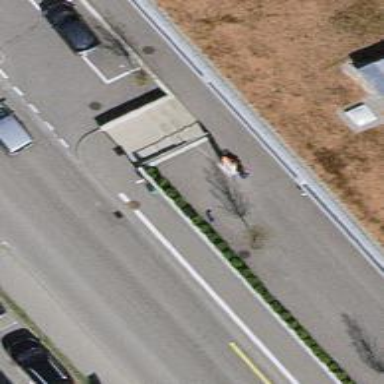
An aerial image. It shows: Platform for public transport is situated by the road.